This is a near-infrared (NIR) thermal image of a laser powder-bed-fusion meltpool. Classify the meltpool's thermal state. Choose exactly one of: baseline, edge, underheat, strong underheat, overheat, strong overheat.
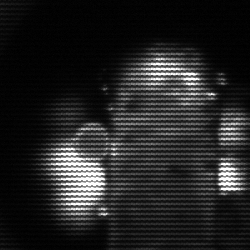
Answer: strong underheat